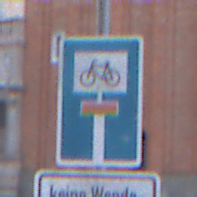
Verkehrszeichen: SackgasseRadverkehrDurchlaessig
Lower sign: HinweisGeaenderteVorfahrtVerkehrsfuehrungVerkehrsregelung3
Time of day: SunriseSunset
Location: Outdoor (Urban)
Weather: PartlyCloudy
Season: NotSpecified
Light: Natural